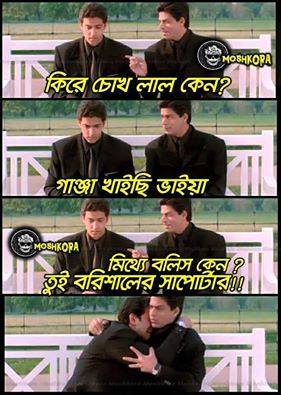
Caption: কিরে চোখ লাল কেন? গাঞ্জা খাইছি ভাইয়া মিথ্যে বলিস কেন? তুই বরিশালের সাপোর্টার!!
Label: non-hate